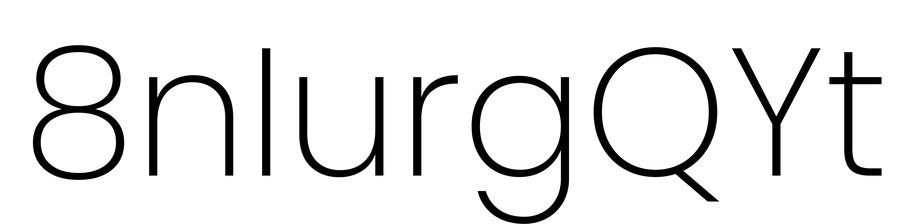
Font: Poppins-ExtraLight